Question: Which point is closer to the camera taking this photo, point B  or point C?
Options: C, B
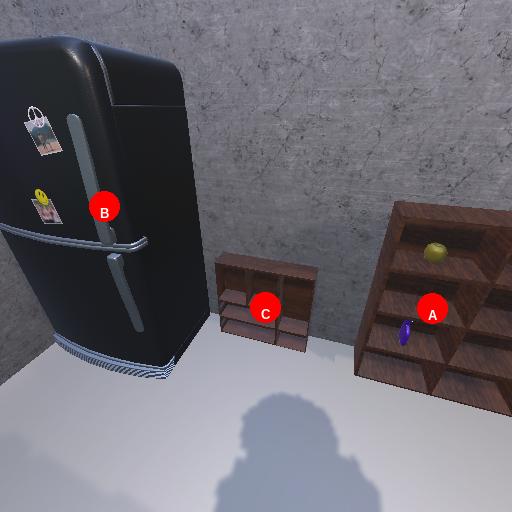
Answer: C